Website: home-depot
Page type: billing-address
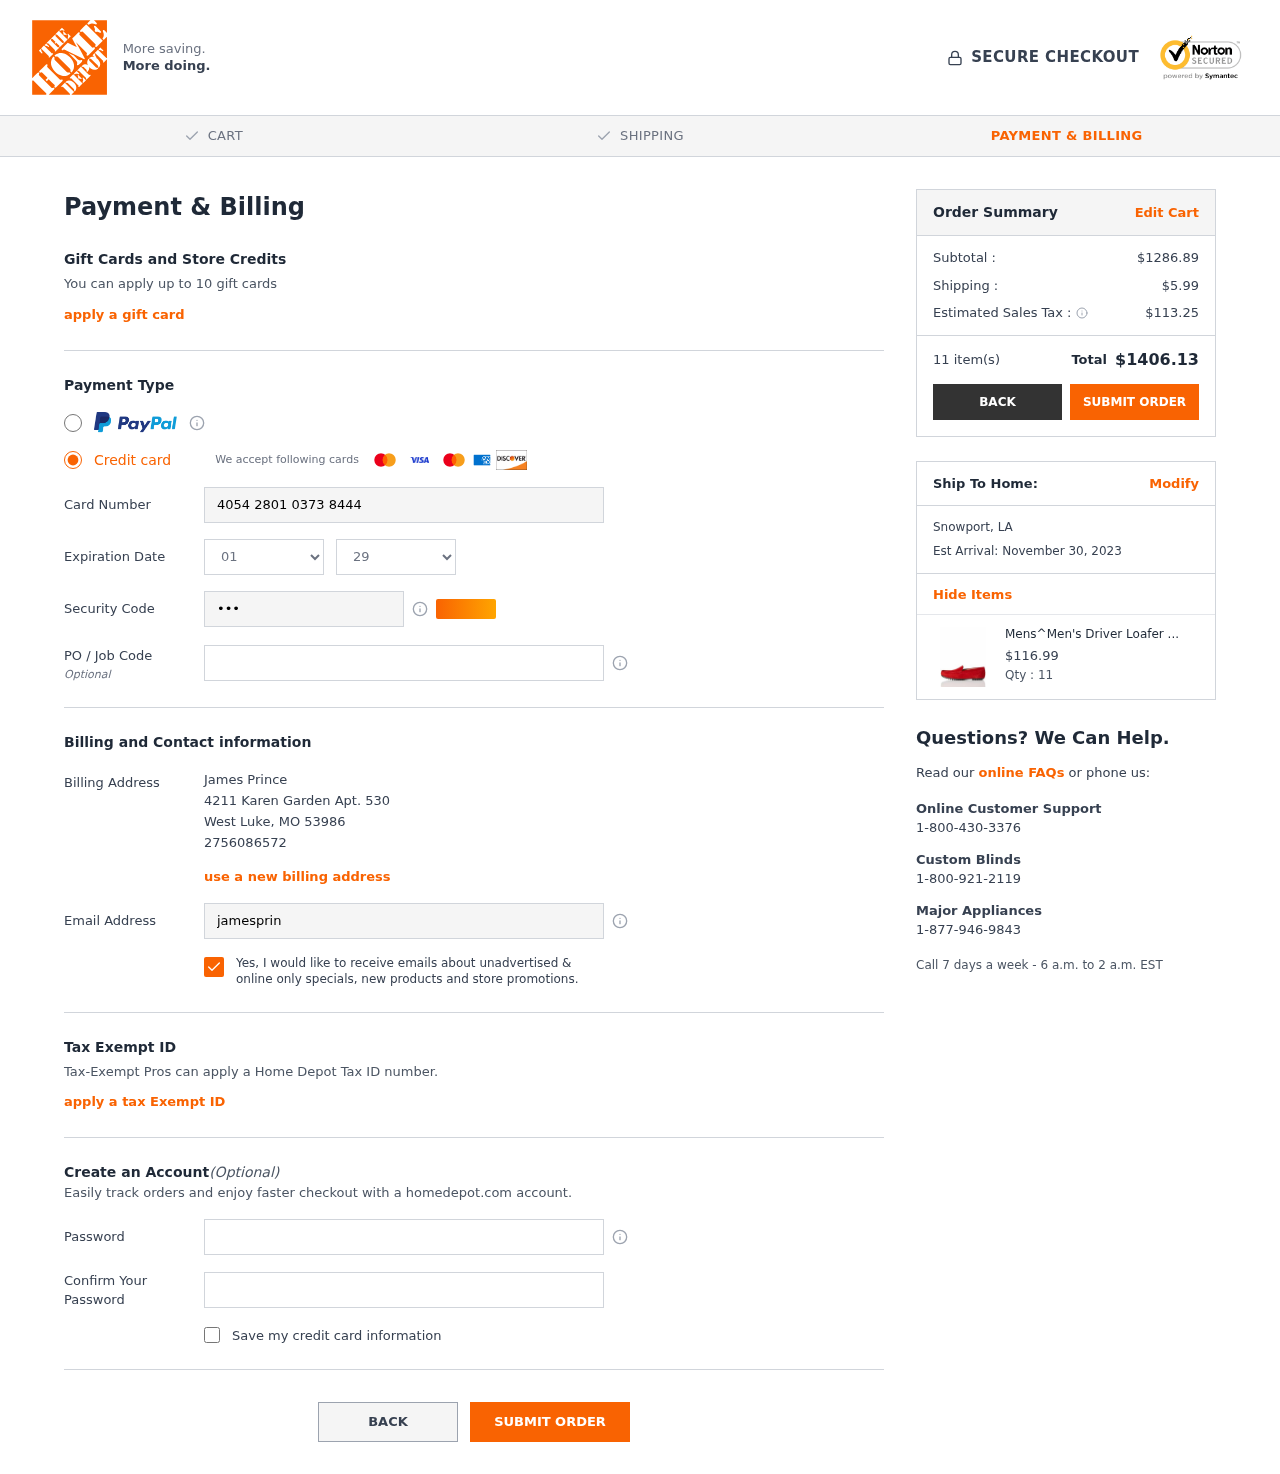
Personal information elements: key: PII_CARD_CVV
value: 313
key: PII_CARD_EXPIRY_MONTH
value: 01
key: PII_CARD_EXPIRY_YEAR
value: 29
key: PII_CARD_NUMBER
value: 4054 2801 0373 8444
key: PII_CITY
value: West Luke
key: PII_CITY2
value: Snowport
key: PII_EMAIL
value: jamesprince@yahoo.com
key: PII_FULLNAME
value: James Prince
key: PII_PHONE
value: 2756086572
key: PII_POSTCODE
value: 53986
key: PII_STATE_ABBR
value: MO
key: PII_STATE_ABBR2
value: LA
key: PII_STREET
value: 4211 Karen Garden Apt. 530
Product elements: key: PRODUCT1_NAME
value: Mens^Men's Driver Loafer Moccasin, Red Suede, 8 US
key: PRODUCT1_PRICE
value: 116.99
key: PRODUCT1_QUANTITY
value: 11
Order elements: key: ORDER_SUBTOTAL
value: $1286.89
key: ORDER_SHIPPING_COST
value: $5.99
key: ORDER_TAX
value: $113.25
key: ORDER_NUM_ITEMS
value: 11 item(s)
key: ORDER_TOTAL
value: $1406.13
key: ORDER_DELIVERY_DATE
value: Est Arrival: November 30, 2023